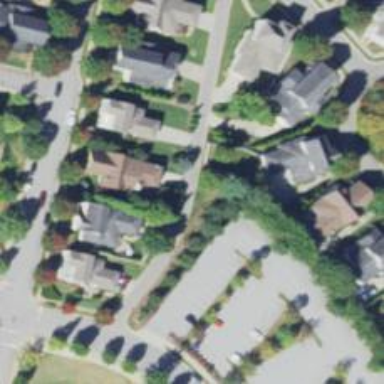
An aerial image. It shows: Alley classified as service road.